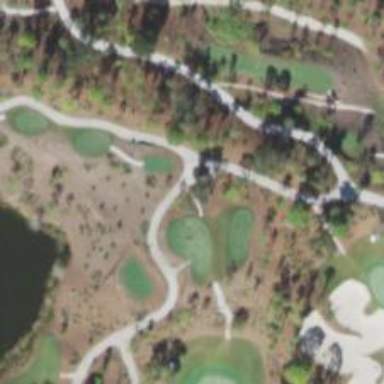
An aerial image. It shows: Pathway for golfing.